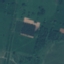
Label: Pasture